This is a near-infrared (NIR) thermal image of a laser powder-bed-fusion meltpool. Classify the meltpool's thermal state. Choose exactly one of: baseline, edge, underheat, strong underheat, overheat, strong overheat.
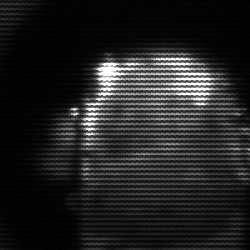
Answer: baseline